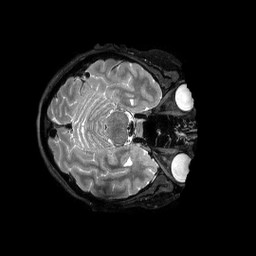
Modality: T2w
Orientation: axial